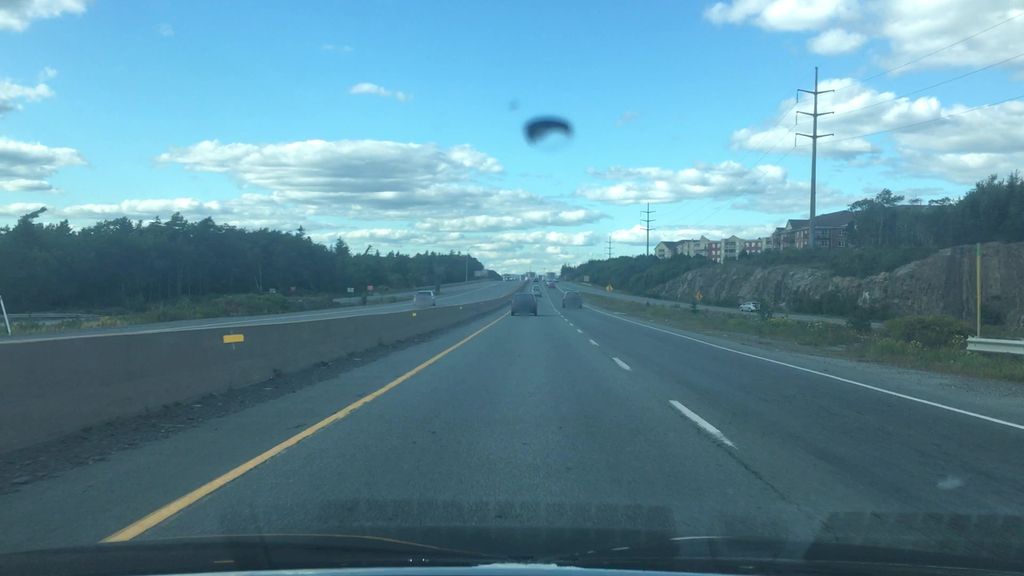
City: halifax